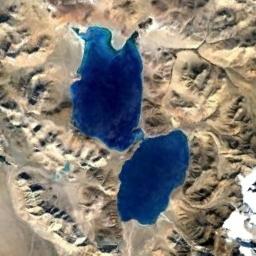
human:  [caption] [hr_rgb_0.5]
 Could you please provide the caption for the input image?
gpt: The two lakes lie in a mountainous area and the water is blue .

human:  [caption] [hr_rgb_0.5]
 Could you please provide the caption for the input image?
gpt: The ground is uneven around the lake .

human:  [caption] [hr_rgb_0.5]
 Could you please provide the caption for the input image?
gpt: The lake in the picture has branches .

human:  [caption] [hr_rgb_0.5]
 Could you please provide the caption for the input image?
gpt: There are two irregularly shaped blue lakes on the tan mountains .

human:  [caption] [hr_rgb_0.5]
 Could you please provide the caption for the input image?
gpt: There are two blue lakes on a brown mountain .